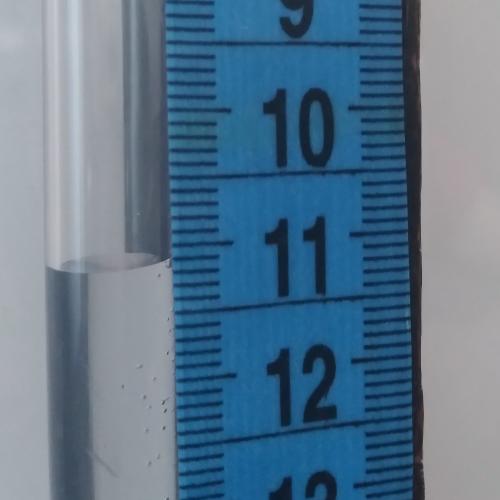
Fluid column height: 11.1 cm